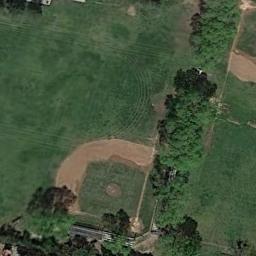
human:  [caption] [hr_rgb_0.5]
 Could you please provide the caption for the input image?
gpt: A baseball diamond on the lawn with some trees .

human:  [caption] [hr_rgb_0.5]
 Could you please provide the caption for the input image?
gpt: A baseball diamond is in the middle of grass next to some trees .

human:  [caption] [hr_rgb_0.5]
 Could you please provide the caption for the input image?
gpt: There is a railway near the baseball field .

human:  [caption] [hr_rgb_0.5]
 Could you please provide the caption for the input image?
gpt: There is a baseball diamond in the grass surrounded by the houses and forests .

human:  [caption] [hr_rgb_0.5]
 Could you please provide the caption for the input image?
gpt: Many trees are beside the  baseball diamond .